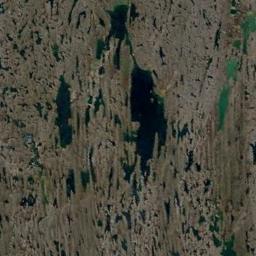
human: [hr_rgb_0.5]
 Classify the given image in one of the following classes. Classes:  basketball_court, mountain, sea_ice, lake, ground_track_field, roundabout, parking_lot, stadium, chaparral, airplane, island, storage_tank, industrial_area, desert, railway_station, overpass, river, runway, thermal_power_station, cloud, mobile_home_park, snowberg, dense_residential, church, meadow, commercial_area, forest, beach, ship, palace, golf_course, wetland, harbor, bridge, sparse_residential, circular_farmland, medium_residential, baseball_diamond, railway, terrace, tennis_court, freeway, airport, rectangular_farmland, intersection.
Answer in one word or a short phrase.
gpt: wetland